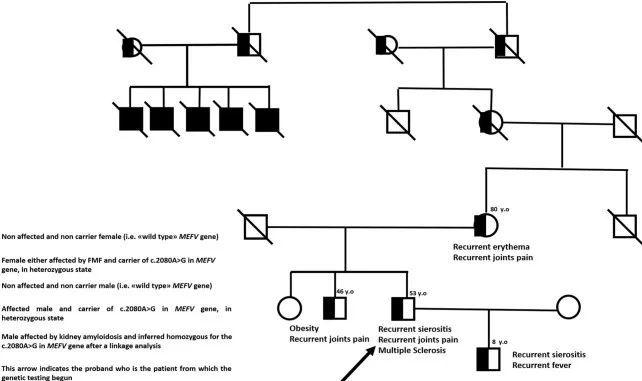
Family pedigree.
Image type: pathology (immunostaining)